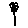
Label: flower